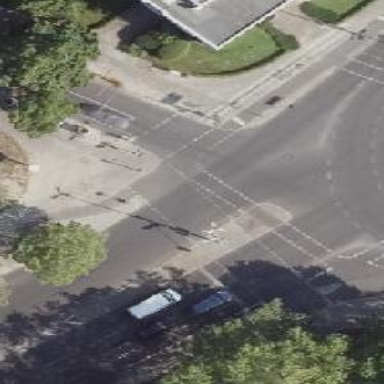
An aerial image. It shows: Road crossing with traffic signals.